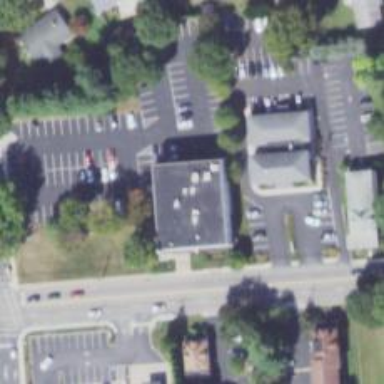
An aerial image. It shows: Healthcare clinic.